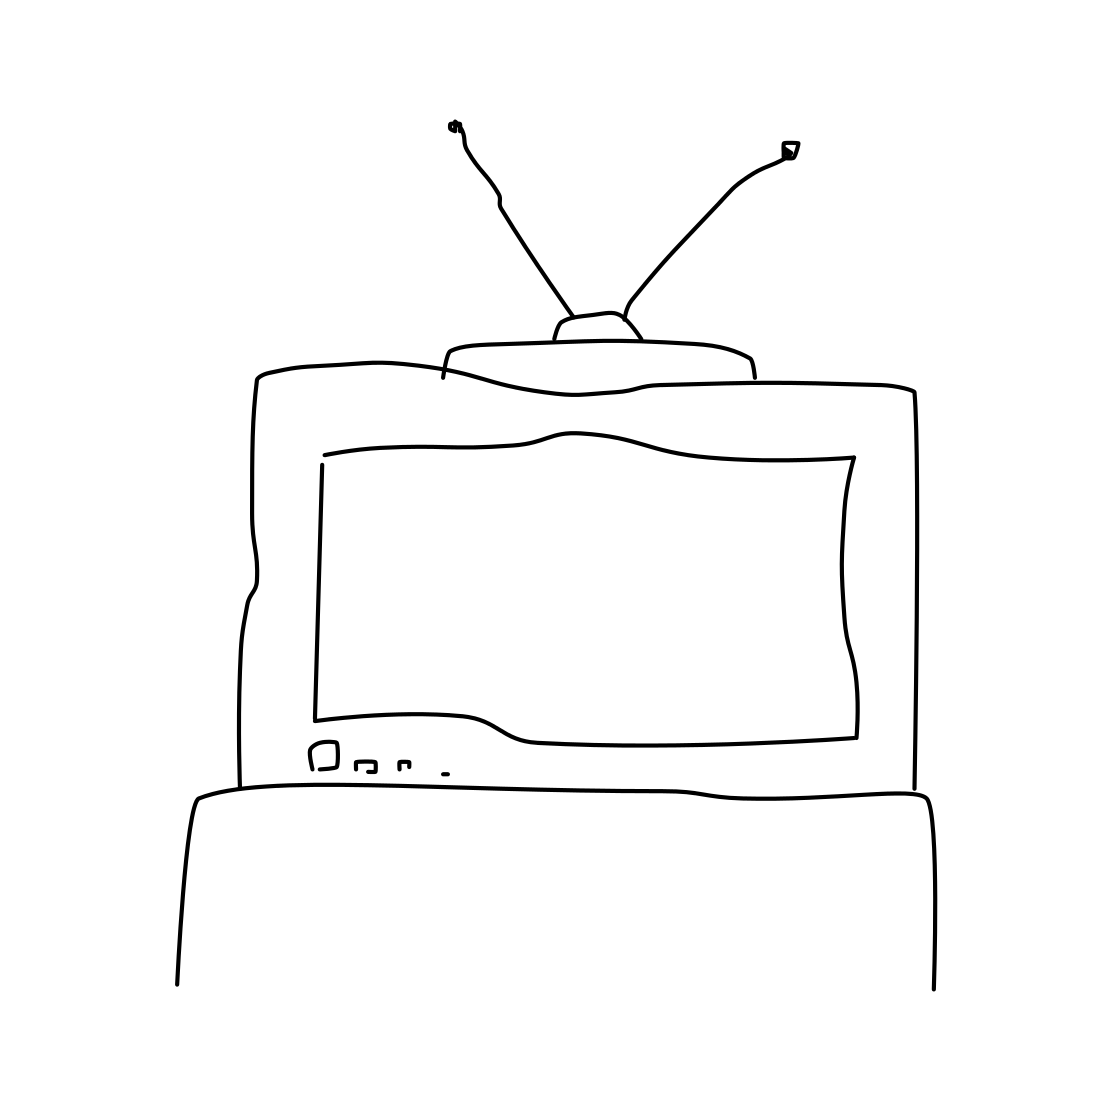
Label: tv